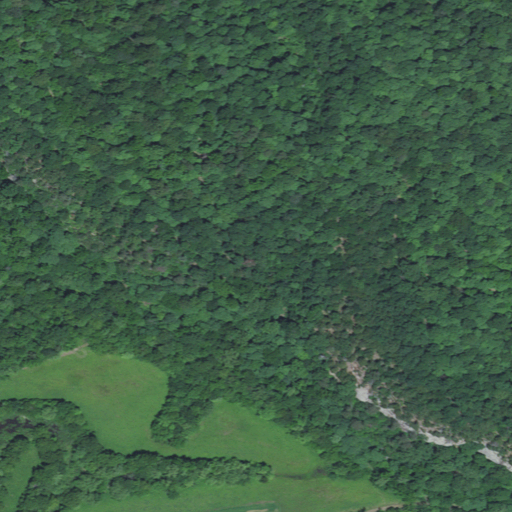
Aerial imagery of cliff(s) in Kentucky named Chimney Rock Bluff containing deciduous forest, woody wetlands, mixed forest, and cultivated crops